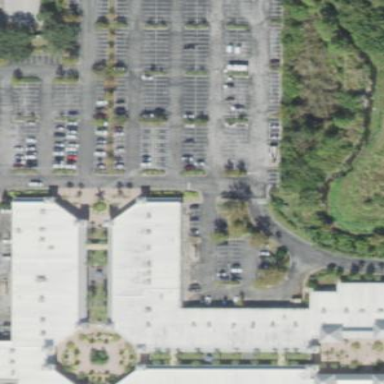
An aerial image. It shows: Commercial building that serves as mall.